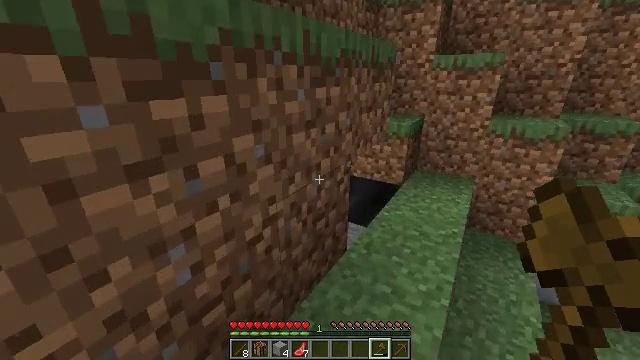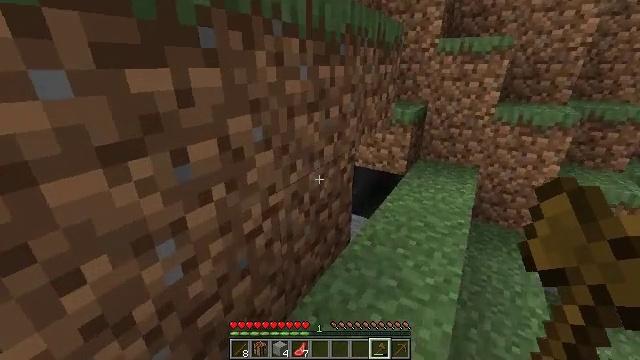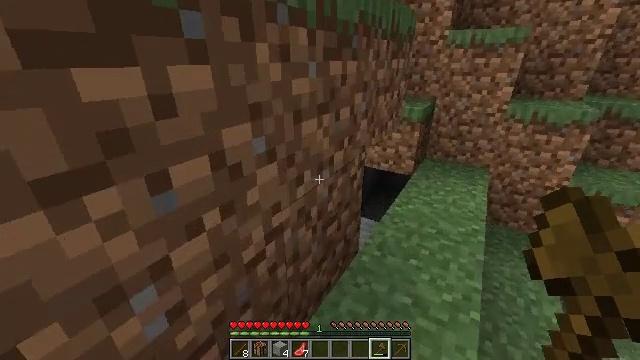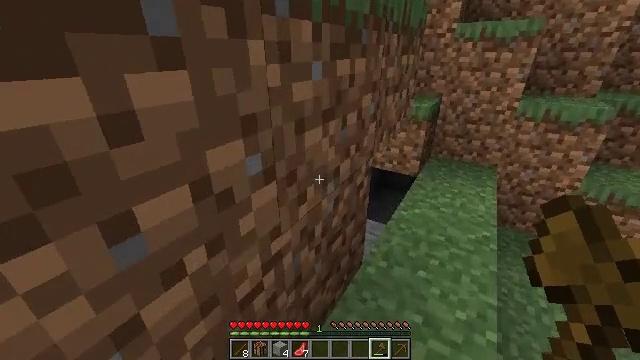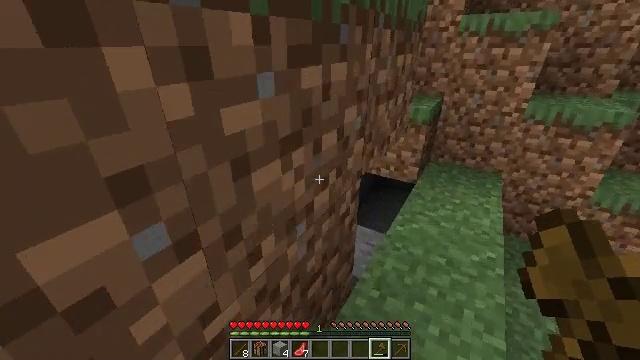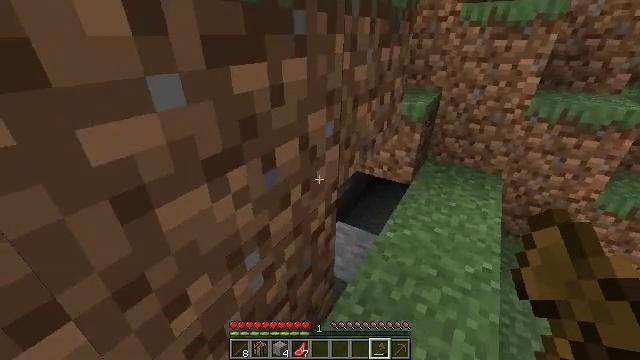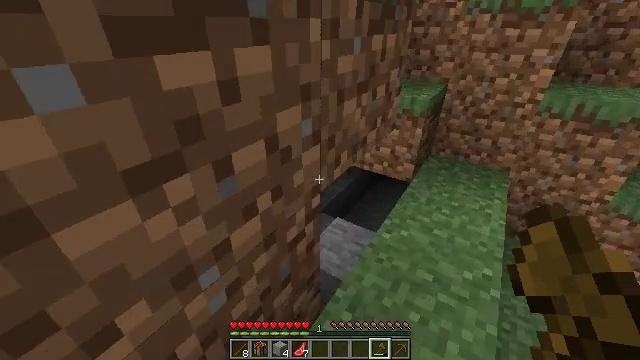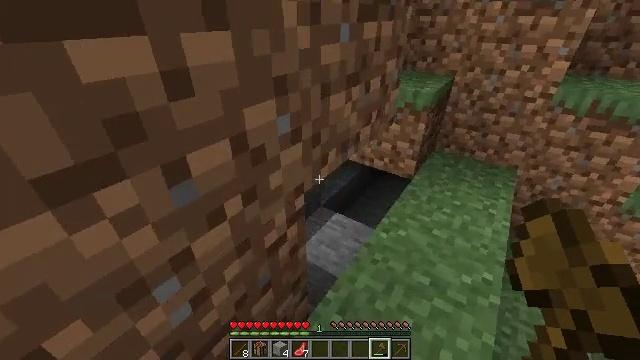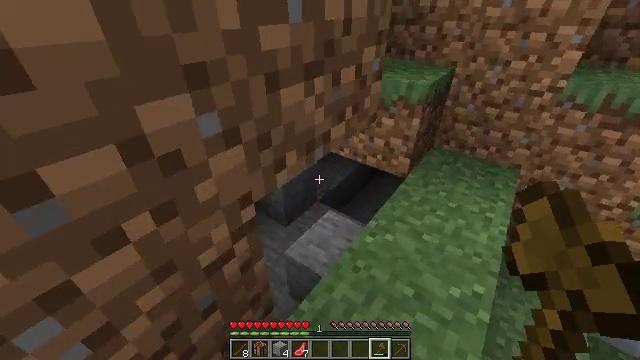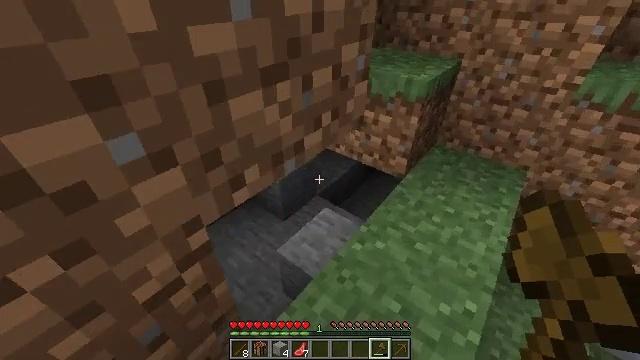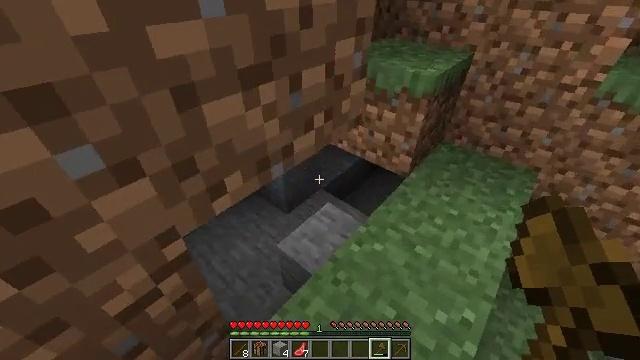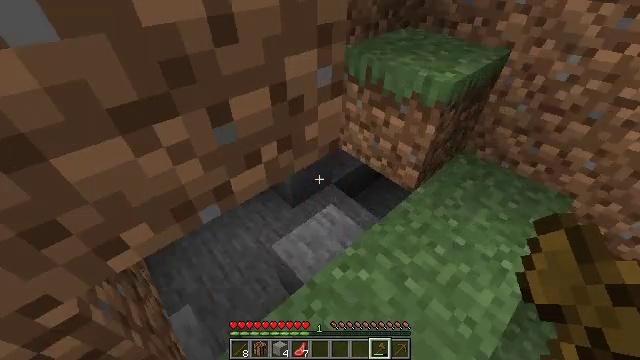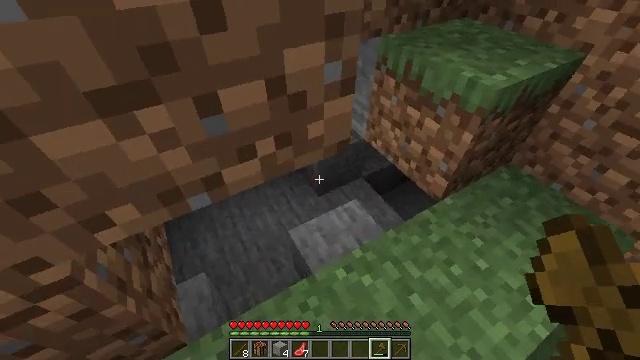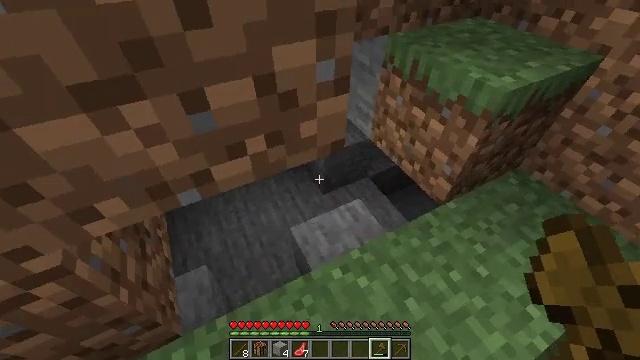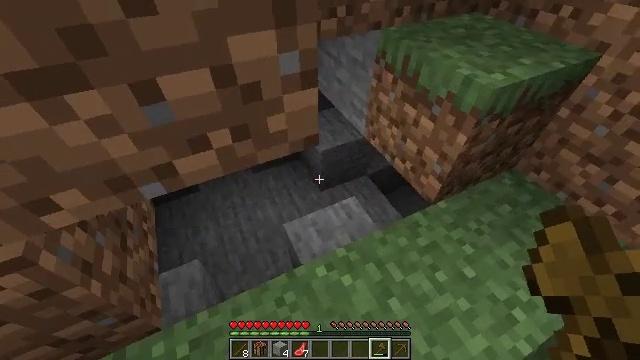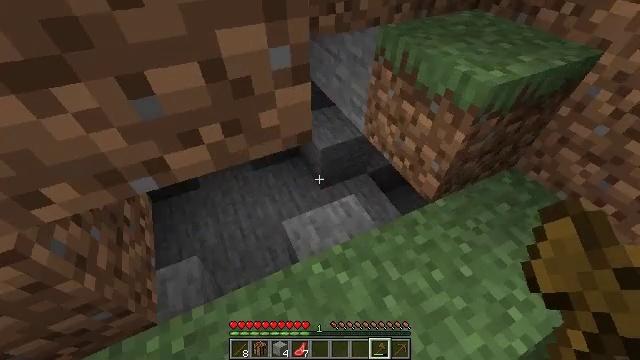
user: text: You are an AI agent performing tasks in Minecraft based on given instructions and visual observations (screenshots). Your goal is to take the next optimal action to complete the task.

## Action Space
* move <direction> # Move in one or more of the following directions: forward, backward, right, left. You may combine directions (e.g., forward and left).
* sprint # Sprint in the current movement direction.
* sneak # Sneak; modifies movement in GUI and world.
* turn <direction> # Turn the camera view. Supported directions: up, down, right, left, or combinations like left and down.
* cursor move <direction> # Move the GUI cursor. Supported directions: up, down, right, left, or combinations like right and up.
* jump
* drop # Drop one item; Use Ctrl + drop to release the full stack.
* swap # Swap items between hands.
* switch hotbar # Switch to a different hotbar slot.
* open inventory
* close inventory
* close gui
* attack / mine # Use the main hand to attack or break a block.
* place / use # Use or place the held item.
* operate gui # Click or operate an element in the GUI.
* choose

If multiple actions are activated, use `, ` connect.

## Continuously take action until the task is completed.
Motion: motion action
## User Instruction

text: Gather grass block for landscaping.
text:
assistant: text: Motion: move forward, turn down
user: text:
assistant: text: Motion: move forward, turn down
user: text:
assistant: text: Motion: move forward and move right, turn down
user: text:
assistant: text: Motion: move forward and move right, turn down
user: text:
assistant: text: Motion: move forward and move right, turn down
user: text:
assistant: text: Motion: move forward and move right, turn left and down
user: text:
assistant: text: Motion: move forward and move right, turn left and down
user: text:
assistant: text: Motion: move forward and move right, turn left and down
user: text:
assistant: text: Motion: move forward and move right, turn left and down
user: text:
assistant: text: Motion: move forward and move right, turn left and down
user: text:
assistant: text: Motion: move forward and move right, turn left and down
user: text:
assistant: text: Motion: move right, turn left and down
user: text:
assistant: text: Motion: turn left
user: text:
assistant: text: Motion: turn left
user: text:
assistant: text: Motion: no_op
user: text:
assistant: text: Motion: turn left
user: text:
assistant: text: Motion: turn left
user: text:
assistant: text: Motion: move right, turn left
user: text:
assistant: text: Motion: move right, turn left and up
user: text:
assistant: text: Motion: move right, turn left and up
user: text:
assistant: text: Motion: move right, turn left and up
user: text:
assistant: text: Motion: turn left and up
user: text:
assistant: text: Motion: turn left and up
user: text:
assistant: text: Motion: turn left and up
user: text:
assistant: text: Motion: turn left
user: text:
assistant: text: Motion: turn left and up
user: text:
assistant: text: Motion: turn left
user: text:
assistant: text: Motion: turn left and up
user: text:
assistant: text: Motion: turn left and up
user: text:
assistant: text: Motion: turn left and up